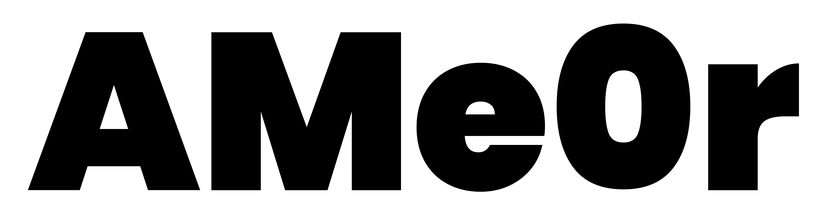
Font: Poppins-Black